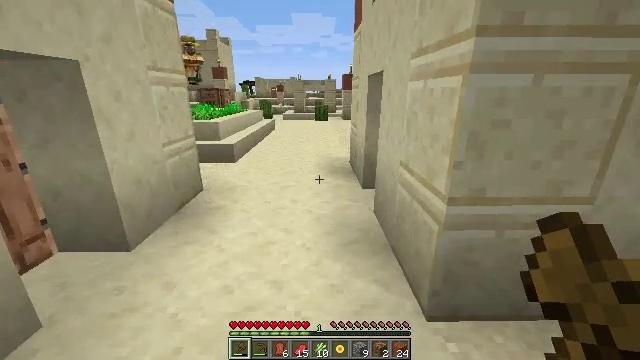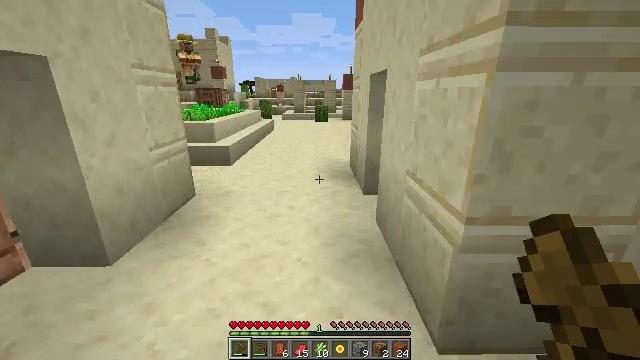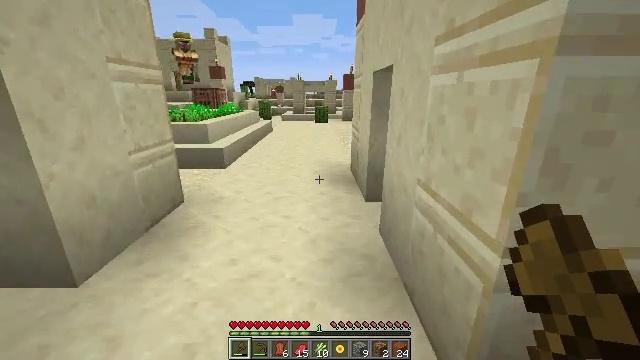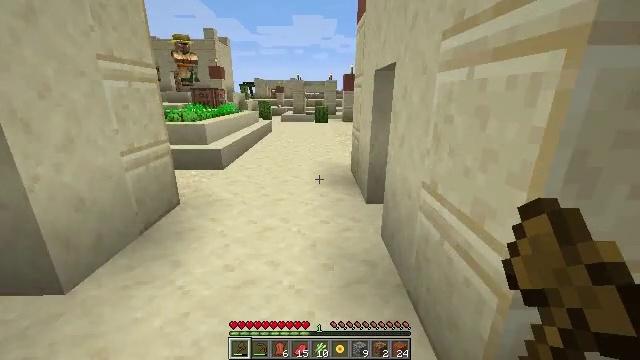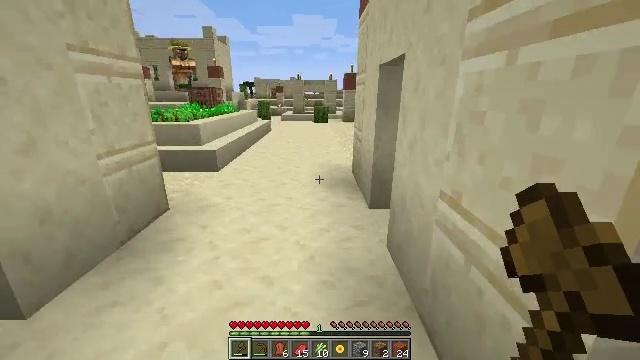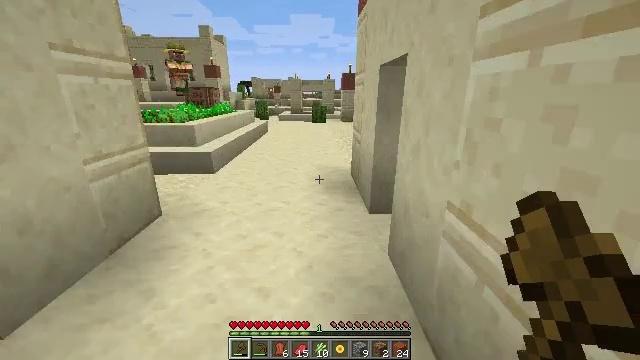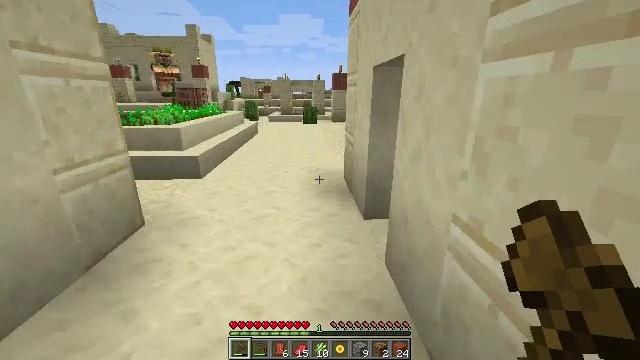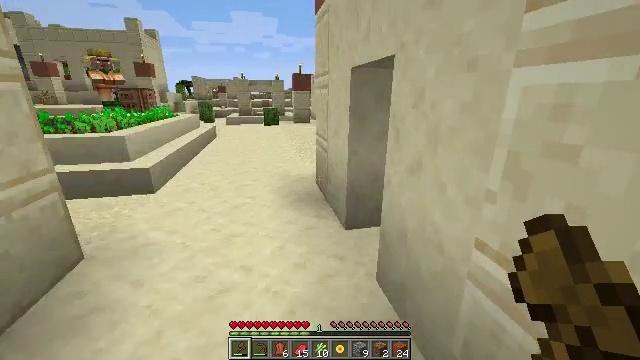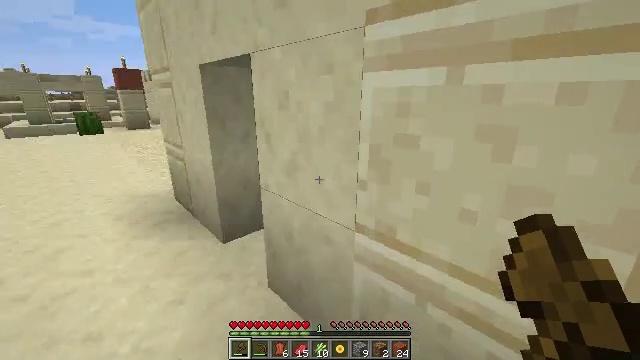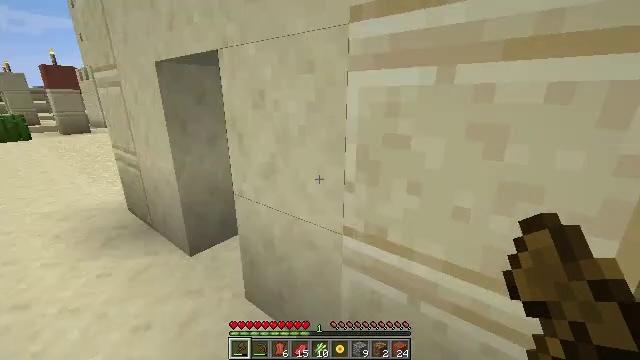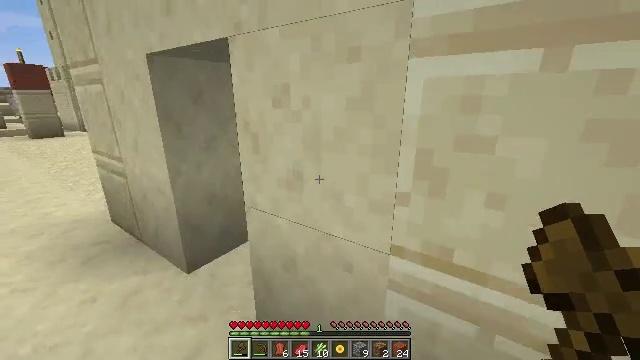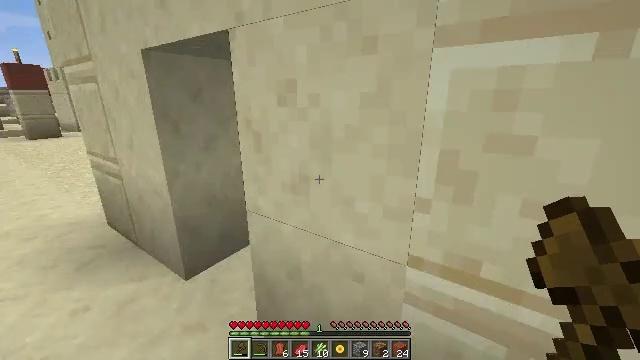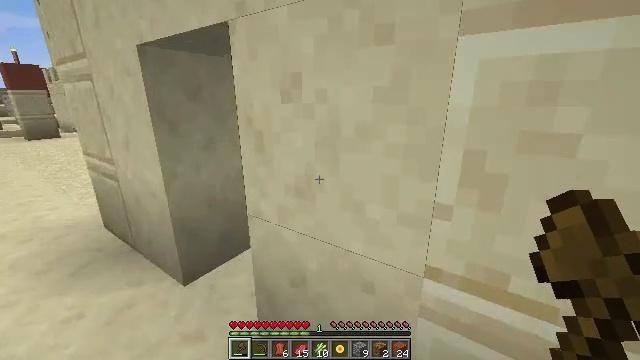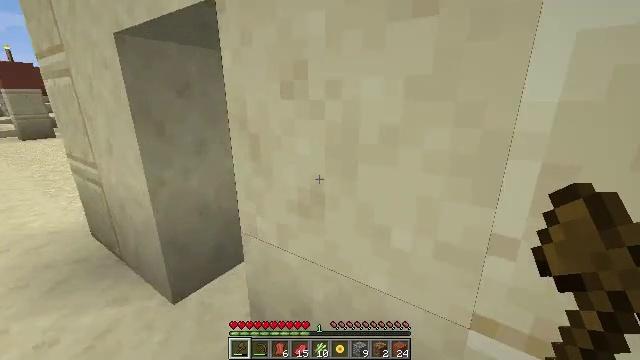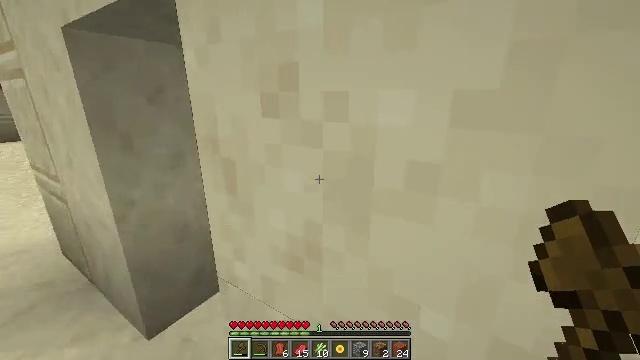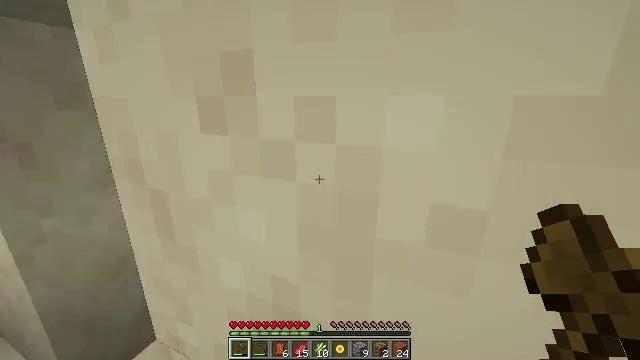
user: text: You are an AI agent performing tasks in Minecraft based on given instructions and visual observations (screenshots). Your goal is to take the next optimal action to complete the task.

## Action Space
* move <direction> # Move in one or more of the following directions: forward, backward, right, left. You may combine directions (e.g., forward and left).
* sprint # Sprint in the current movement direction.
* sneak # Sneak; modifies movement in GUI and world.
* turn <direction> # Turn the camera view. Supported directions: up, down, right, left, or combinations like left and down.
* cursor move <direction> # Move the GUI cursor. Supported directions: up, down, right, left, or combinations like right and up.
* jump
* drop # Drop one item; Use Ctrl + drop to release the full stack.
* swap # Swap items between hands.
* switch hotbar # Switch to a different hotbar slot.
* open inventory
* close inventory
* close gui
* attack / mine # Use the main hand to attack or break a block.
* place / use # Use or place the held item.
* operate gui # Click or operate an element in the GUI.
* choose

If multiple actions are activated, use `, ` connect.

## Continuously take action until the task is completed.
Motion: motion action
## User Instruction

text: Mine the cyan bed to pick it up.
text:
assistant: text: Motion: move forward
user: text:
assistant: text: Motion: move forward
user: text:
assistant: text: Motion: move forward
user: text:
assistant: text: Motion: move forward
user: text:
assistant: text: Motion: move forward
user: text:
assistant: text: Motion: move forward and move left, turn right
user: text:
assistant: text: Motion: move forward and move left, turn right
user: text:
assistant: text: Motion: move forward and move left, turn right
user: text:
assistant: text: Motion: move forward and move left, turn right
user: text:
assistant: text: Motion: move forward, turn right
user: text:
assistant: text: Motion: move forward
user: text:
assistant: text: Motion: move forward
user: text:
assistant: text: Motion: move forward
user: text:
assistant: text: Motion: move forward, turn right
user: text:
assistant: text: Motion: move forward, turn right
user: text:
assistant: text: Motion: move forward, turn right
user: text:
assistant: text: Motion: move forward, turn right
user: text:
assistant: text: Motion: move forward
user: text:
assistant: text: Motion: move forward
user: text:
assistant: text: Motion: move forward
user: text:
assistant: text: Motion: move left
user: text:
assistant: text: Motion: move left, turn left
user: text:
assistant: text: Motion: move left, turn left
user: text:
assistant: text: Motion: move left
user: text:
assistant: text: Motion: move left, turn right
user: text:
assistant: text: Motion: move left, turn right and up
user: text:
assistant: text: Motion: turn right
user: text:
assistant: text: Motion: turn right
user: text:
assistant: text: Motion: no_op
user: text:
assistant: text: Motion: no_op